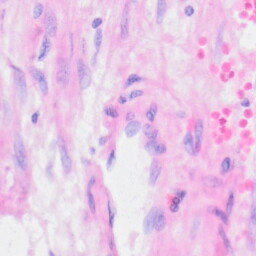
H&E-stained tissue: Kidney